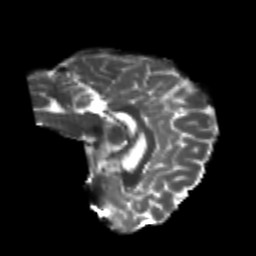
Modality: T2w
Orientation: sagittal
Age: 22
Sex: female
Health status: healthy
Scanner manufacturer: philips
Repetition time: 7.388 s
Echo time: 0.08599 s